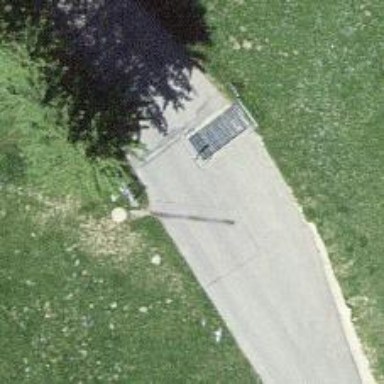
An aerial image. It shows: Cattle grid barrier.